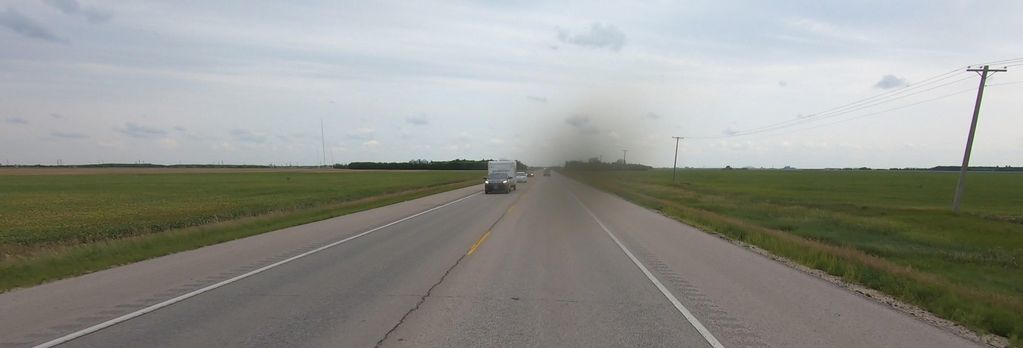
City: winnipeg